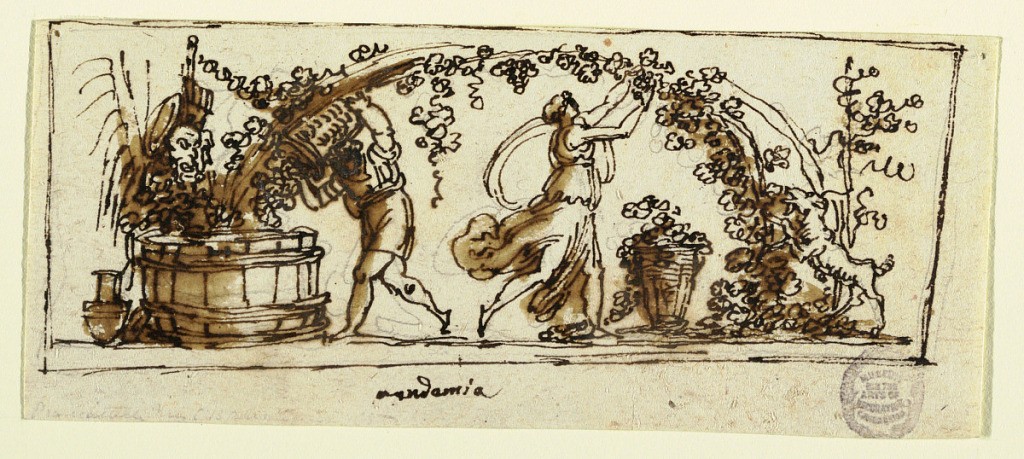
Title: Winemaking
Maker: Felice Giani, Italian, 1758–1823
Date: ca. 1800
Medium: Graphite, pen and ink, brush and wash on paper
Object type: Drawing
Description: Horizontal rectangle with classical figures. Woman at right harvesting grapes from the vine. Man at left pouring them into a vat, under the watchful gaze of theatrical masks.